五年级 · 立体几何学
求如图图形的表面积和体积。（单位：厘米）

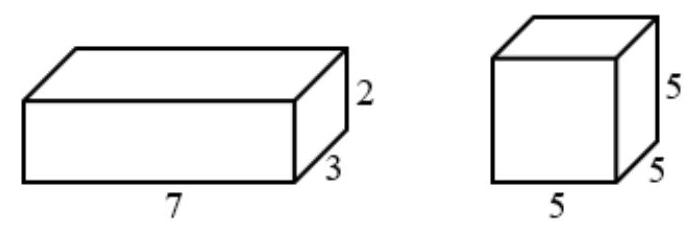
答案: 解82 平方厘米; 42 立方厘米;

150 平方厘米; 125 立方厘米
【分析】把长方体的长、宽、高的数据代入长方体的表面积公式: $\mathrm{S}=(\mathrm{a} \times \mathrm{b}+\mathrm{a} \times \mathrm{h}+\mathrm{b} \times \mathrm{h}) \times 2$, 和长方体的体积公式: $V=\mathrm{a} \times \mathrm{b} \times \mathrm{h}$ 中, 计算出长方体的表面积和体积。

把正方体棱长的数据代入正方体的表面积公式: $S=6 \times \mathrm{a} \times \mathrm{a}$, 和正方体的体积公式: $V=\mathrm{a} \times \mathrm{a} \times \mathrm{a}$ 中, 计算出正方体的表面积和体积。

【详解】 $(7 \times 3+7 \times 2+3 \times 2) \times 2$

$=(21+14+6) \times 2$

$=41 \times 2$

$=82$ (平方厘米)

$7 \times 3 \times 2=42$ （立方厘米）

$6 \times 5 \times 5=150$ (平方厘米)

$5 \times 5 \times 5=125$ （立方厘米）

即长方体的表面积是 82 平方厘米，体积是 42 立方厘米; 正方体的表面积是 150 平方厘米，体积是 125 立方厘米。